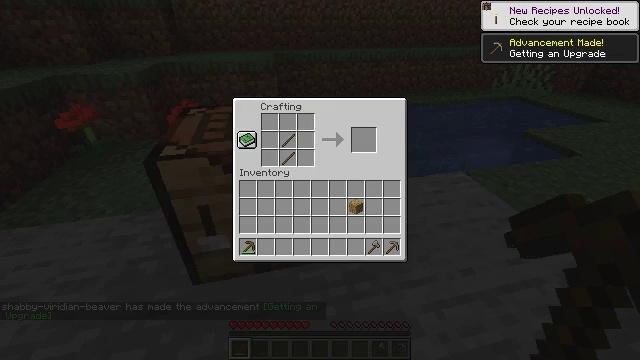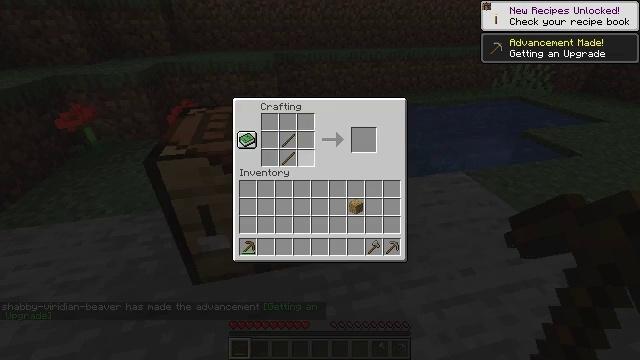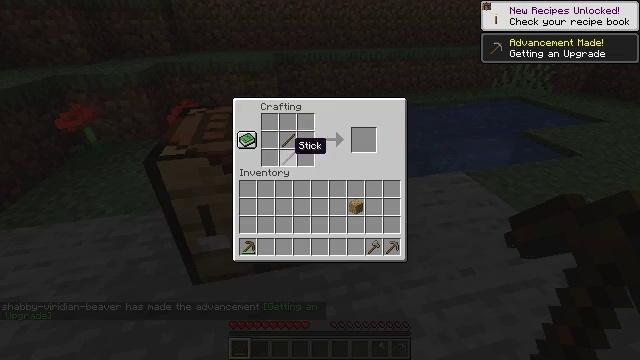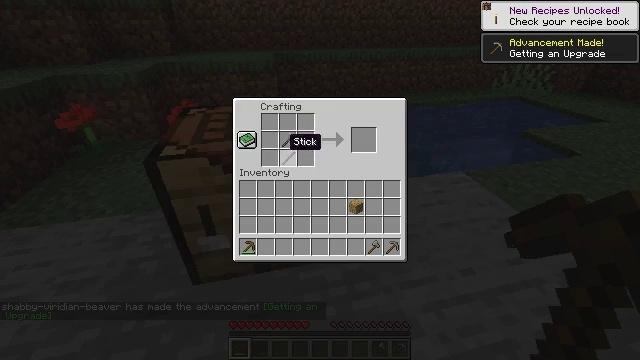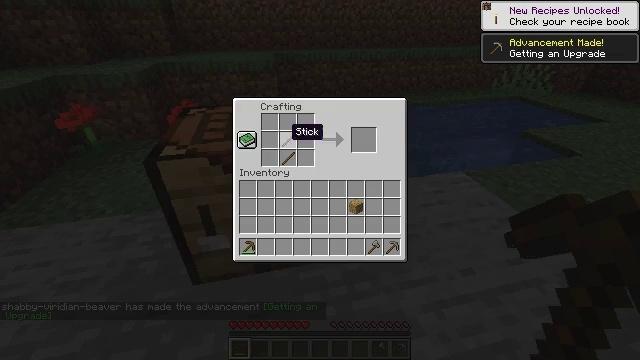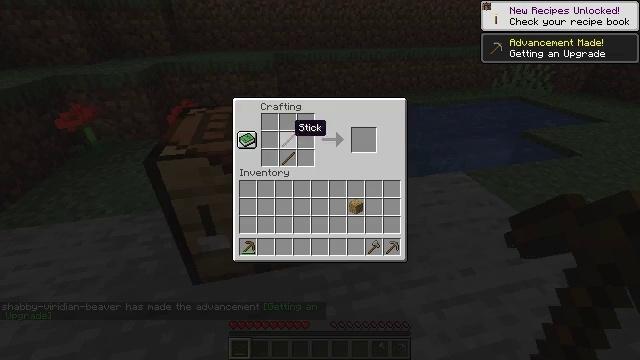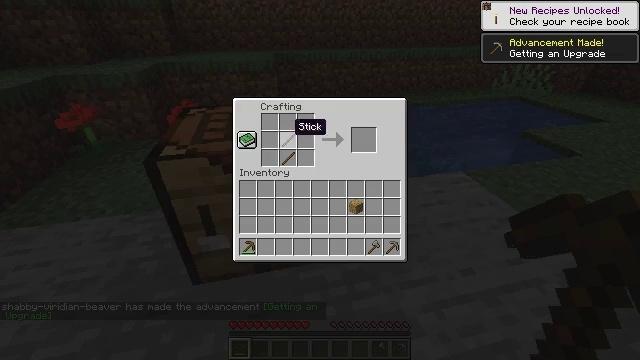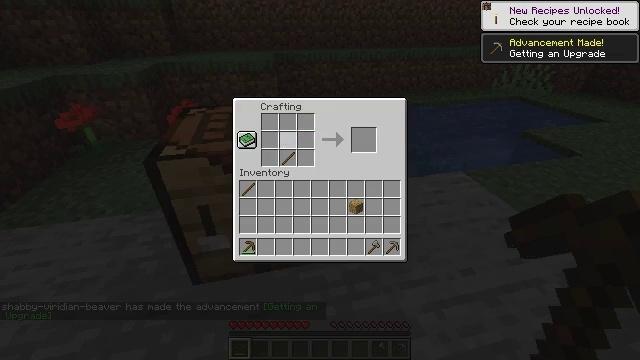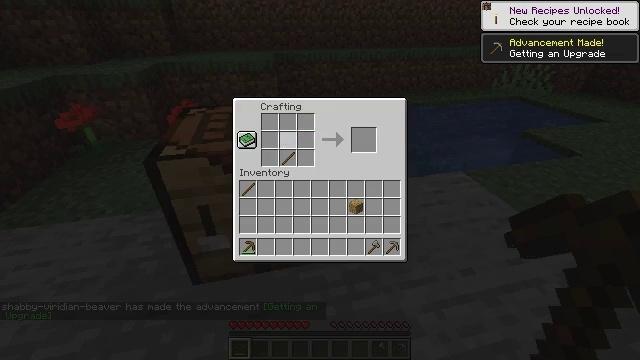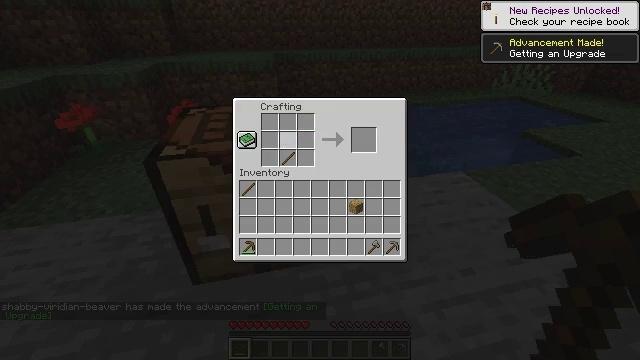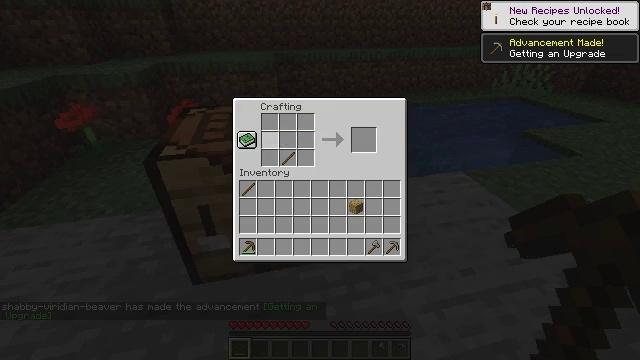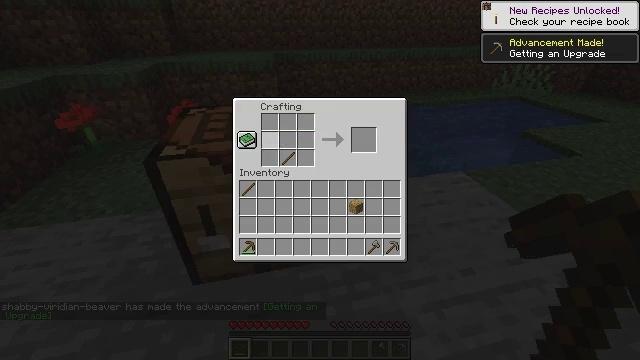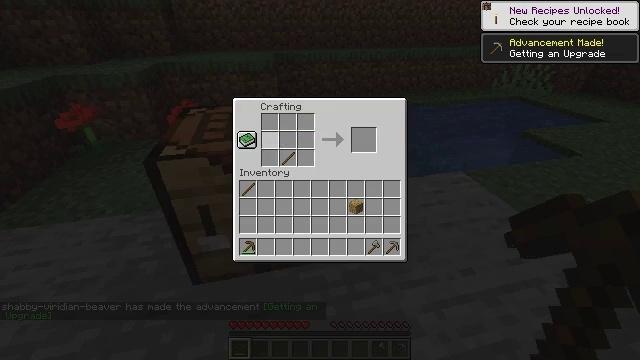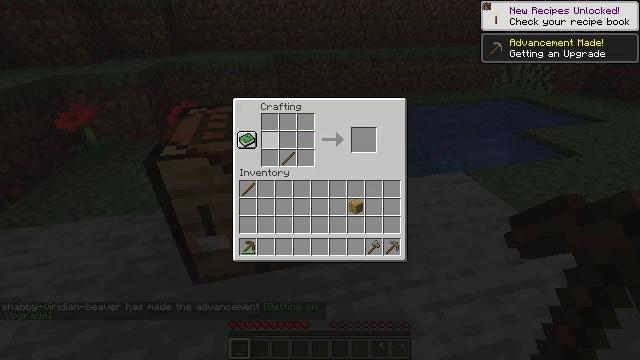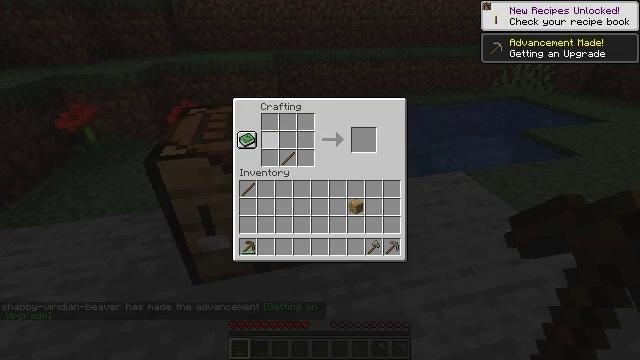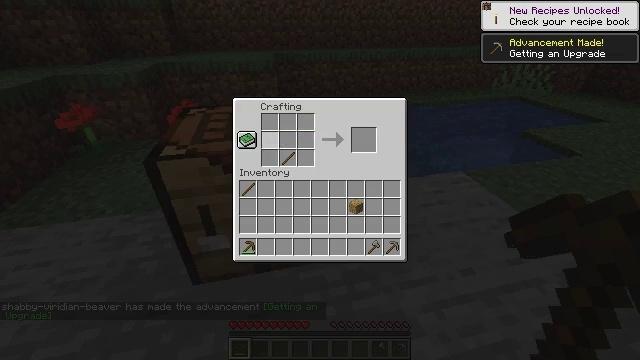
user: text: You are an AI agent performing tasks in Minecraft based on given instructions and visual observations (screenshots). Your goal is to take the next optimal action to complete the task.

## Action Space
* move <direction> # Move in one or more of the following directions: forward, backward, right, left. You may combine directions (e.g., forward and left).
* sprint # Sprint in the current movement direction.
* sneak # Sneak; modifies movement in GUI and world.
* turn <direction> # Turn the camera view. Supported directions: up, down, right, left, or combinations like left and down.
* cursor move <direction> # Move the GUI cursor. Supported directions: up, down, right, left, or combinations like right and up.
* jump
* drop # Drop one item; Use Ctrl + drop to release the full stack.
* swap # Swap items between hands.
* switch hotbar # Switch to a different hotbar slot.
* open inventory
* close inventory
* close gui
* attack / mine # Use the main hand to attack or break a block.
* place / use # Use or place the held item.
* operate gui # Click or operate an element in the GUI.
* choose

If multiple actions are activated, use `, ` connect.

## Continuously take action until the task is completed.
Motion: motion action
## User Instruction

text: Put back the crafting table.
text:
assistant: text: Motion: sneak, cursor move left, open gui
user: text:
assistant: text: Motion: sneak, cursor move left
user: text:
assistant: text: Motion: sneak
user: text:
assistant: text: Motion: sneak, cursor move up
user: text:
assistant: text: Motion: sneak
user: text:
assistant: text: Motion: sneak
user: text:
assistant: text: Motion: sneak, operate gui
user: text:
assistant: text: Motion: sneak, operate gui
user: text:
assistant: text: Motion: sneak, cursor move left, operate gui
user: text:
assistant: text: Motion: sneak
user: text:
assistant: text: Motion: sneak
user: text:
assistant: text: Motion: sneak, operate gui
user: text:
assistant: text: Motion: sneak, operate gui
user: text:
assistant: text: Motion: sneak, operate gui
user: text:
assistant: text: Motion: sneak
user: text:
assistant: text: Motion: sneak
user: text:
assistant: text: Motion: sneak
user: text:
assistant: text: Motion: sneak
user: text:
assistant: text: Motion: sneak
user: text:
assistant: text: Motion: sneak, operate gui
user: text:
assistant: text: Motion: sneak, operate gui
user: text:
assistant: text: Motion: sneak, operate gui
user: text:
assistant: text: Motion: sneak
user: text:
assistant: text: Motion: sneak
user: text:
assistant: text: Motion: sneak
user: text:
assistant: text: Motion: sneak, close gui
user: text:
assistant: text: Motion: open inventory
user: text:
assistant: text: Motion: no_op
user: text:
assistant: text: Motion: no_op
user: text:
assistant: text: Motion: no_op